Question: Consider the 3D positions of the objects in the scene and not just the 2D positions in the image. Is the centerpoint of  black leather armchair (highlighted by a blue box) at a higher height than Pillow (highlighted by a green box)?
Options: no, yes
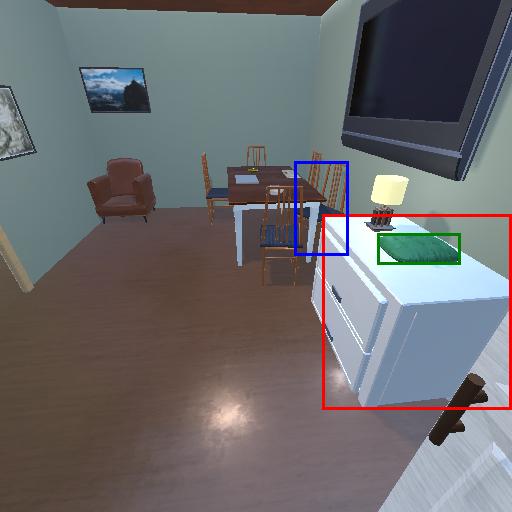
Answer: no